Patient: sex M, age 51
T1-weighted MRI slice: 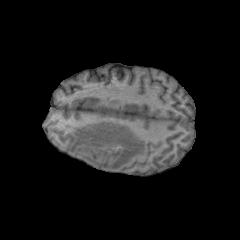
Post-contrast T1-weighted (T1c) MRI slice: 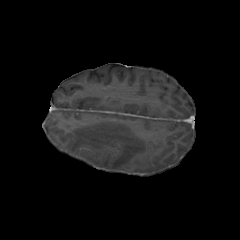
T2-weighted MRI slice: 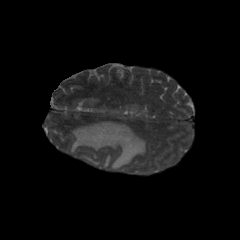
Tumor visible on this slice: yes
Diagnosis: Glioblastoma, IDH-wildtype
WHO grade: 4